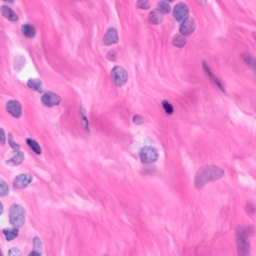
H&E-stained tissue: Breast